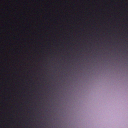
Screen state: off